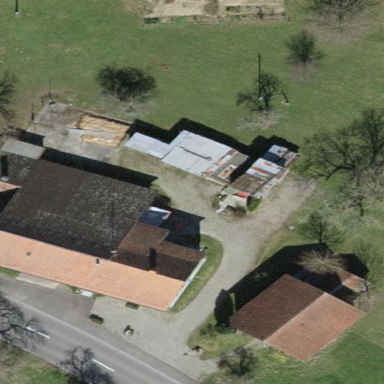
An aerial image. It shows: Farmyard area.